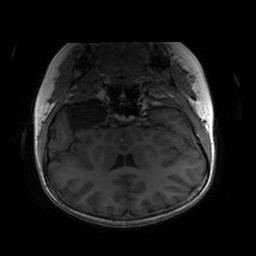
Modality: T1w
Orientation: sagittal
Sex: male
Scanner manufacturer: siemens
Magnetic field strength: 3 T
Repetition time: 1.9 s
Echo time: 0.00243 s